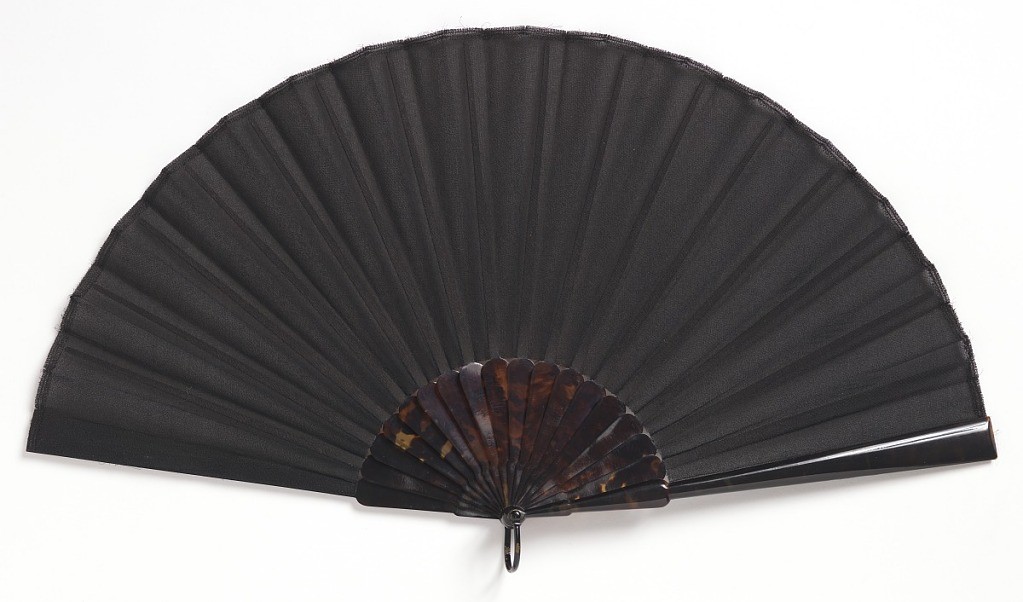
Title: Pleated fan and case
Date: late 19th–early 20th century
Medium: Silk leaf, tortoise shell sticks
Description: Pleated mourning fan. Leaf of black georgette crêpe backed with organdy. Tortoise shell sticks. Black enamelled metal bail. Black satin box lined with white satin and marked "Tiffany & Co."